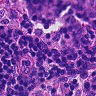
Metastatic tissue present: no